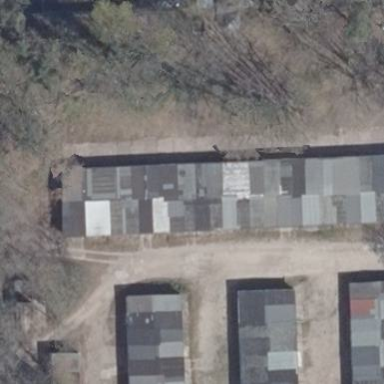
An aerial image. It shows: Group of garages.